Question: How can I fully control the rotation of a div using CSS?
I've been struggling with this for a while now, but nothing seems to work properly. I'm using this for a document that needs to be as concise as possible and every time that I need to rotate a div inside a table cell, the width of that cell becomes uncontrollable, linked to the length of the word written inside.
Right now I'm using the code below, even though I've been trying to use other methods.
My aim is to reduce the width of the left cell and make it more suited to the font, freeing space.

My CSS:
'''
.rotate {
-webkit-transform: rotate(270deg);
-moz-transform: rotate(270deg);
writing-mode: lr-tb;
}
'''
And my HTML:
'''
<table class="TABELLA1" width="400px" align="left">
<tr height="90px">
<td width="1%">
<p id="idcliente" class="A8BL rotate">C</p>
</td>
<td width="99%">
<div>
<div class="A8BL">
FACTORY 1<br>
253190 MILANO (IT)<br>
</div>
<div class="A8L">
Tel. 02 669172284<br>
e-mail: info@alufaoj.it
Cod. Fisc. <br>
e Partita IVA 2251364245341126
</div>
</div>
</td>
</tr>
</table>
'''
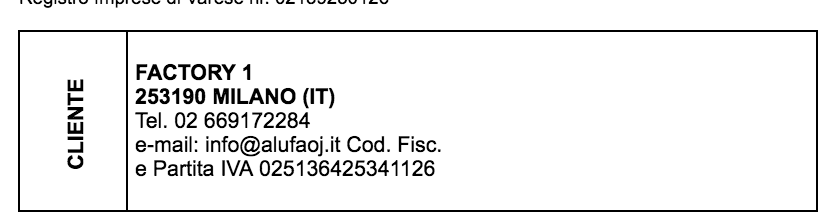
Answer: What you're seeing there is that the layout engine calculates the width of the element before applying the transformation. One easy way to deal with this is to add a negative horizontal margin:
'''
.rotate {
-webkit-transform: rotate(270deg);
-moz-transform: rotate(270deg);
writing-mode: lr-tb;
margin: 0 -1.5em;
}
'''
'''
<table class="TABELLA1" width="400px" align="left">
<tr height="90px">
<td width="1%">
<p id="idcliente" class="A8BL rotate">CLIENTE</p>
</td>
<td width="99%">
<div>
<div class="A8BL">
FACTORY 1<br>
253190 MILANO (IT)<br>
</div>
<div class="A8L">
Tel. 02 669172284<br>
e-mail: info@alufaoj.it
Cod. Fisc. <br>
e Partita IVA 2251364245341126
</div>
</div>
</td>
</tr>
</table>
'''